Field crop: maize
Growth stage: 2
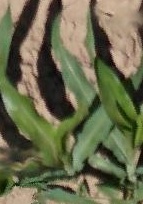
Species: maize